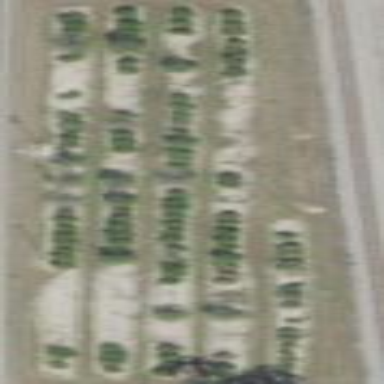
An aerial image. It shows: Orchard.